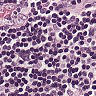
Metastatic tissue present: no